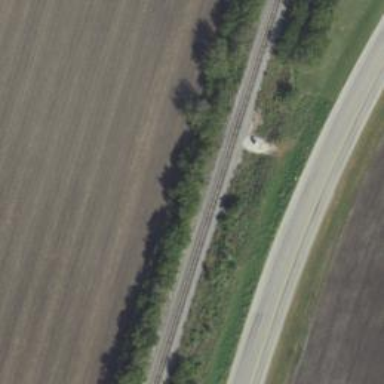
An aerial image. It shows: Railway track.